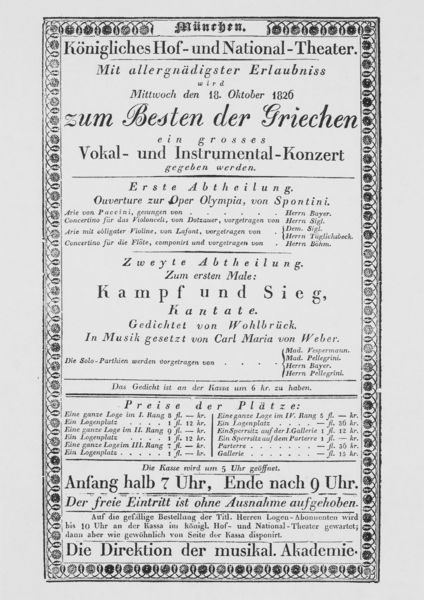
Titel: Programmzettel für ein Wohltätigkeitskonzert “zum Besten der Griechen”, Königliches Hof- und Nationaltheater München
Institution: München, Deutsches Theatermuseum
Schlagwörter: kampf, rahmen, aufführung, blatt, konzert, musik, oper, theater, schrift, papier, rand, uhr, deutsch, druck, seite, text, plakat, sieg, programm, anfang, ankündigung, ende, griechen, flugblatt, akademie, einladung, weber, verziehrung, abteilung, information, aushang, liste, kamp, buchtaben, musil, kapf, 1826, kantate, feutsch, direktion, ouvertüre